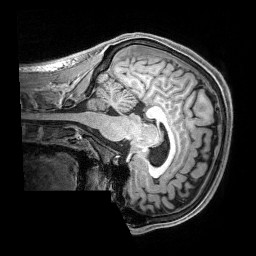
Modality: T1w
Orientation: sagittal
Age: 21
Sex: male
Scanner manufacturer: siemens
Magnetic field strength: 3 T
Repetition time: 2.4 s
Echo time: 0.00256 s